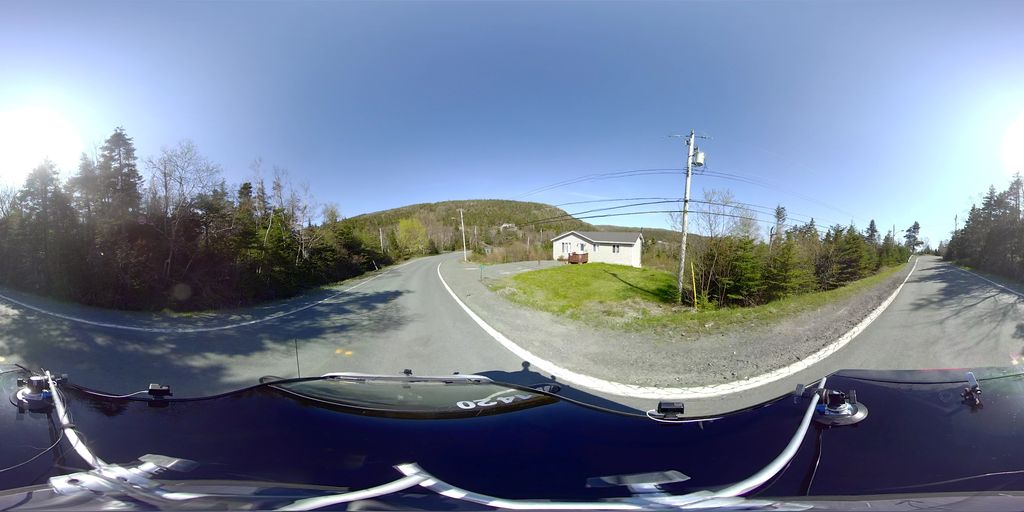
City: st_johns